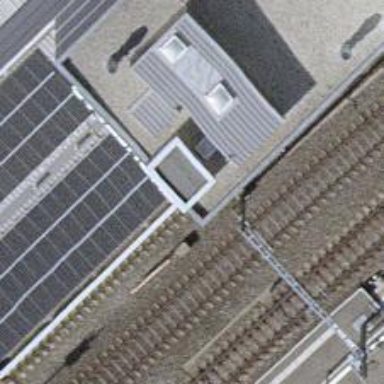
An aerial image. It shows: Rail spur service.